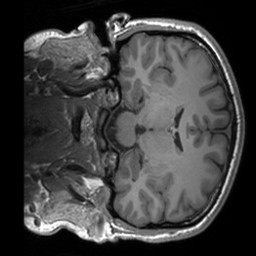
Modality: T1w
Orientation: coronal
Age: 24
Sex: male
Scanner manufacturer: siemens
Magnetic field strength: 3 T
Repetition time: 1.9 s
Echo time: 0.00226 s